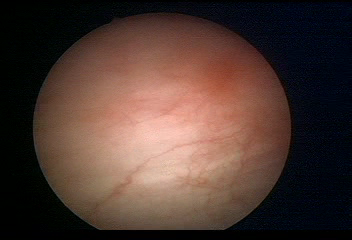
Modality: WLC
Class: Normal mucosa
Bladder cancer association: No